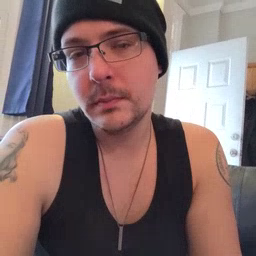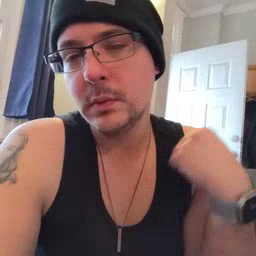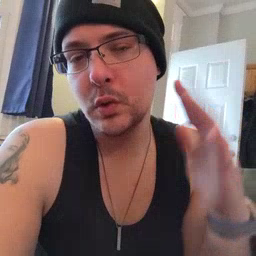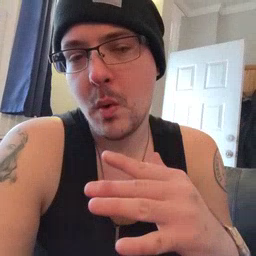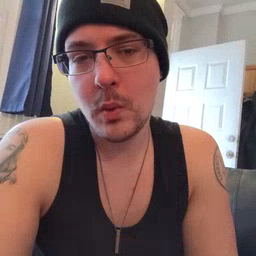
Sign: snow